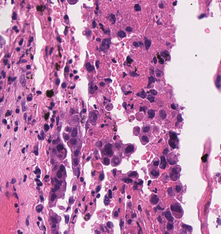
Tumor epithelial tissue: yes
Tumor-associated stroma tissue: yes
Normal tissue: no